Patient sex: M
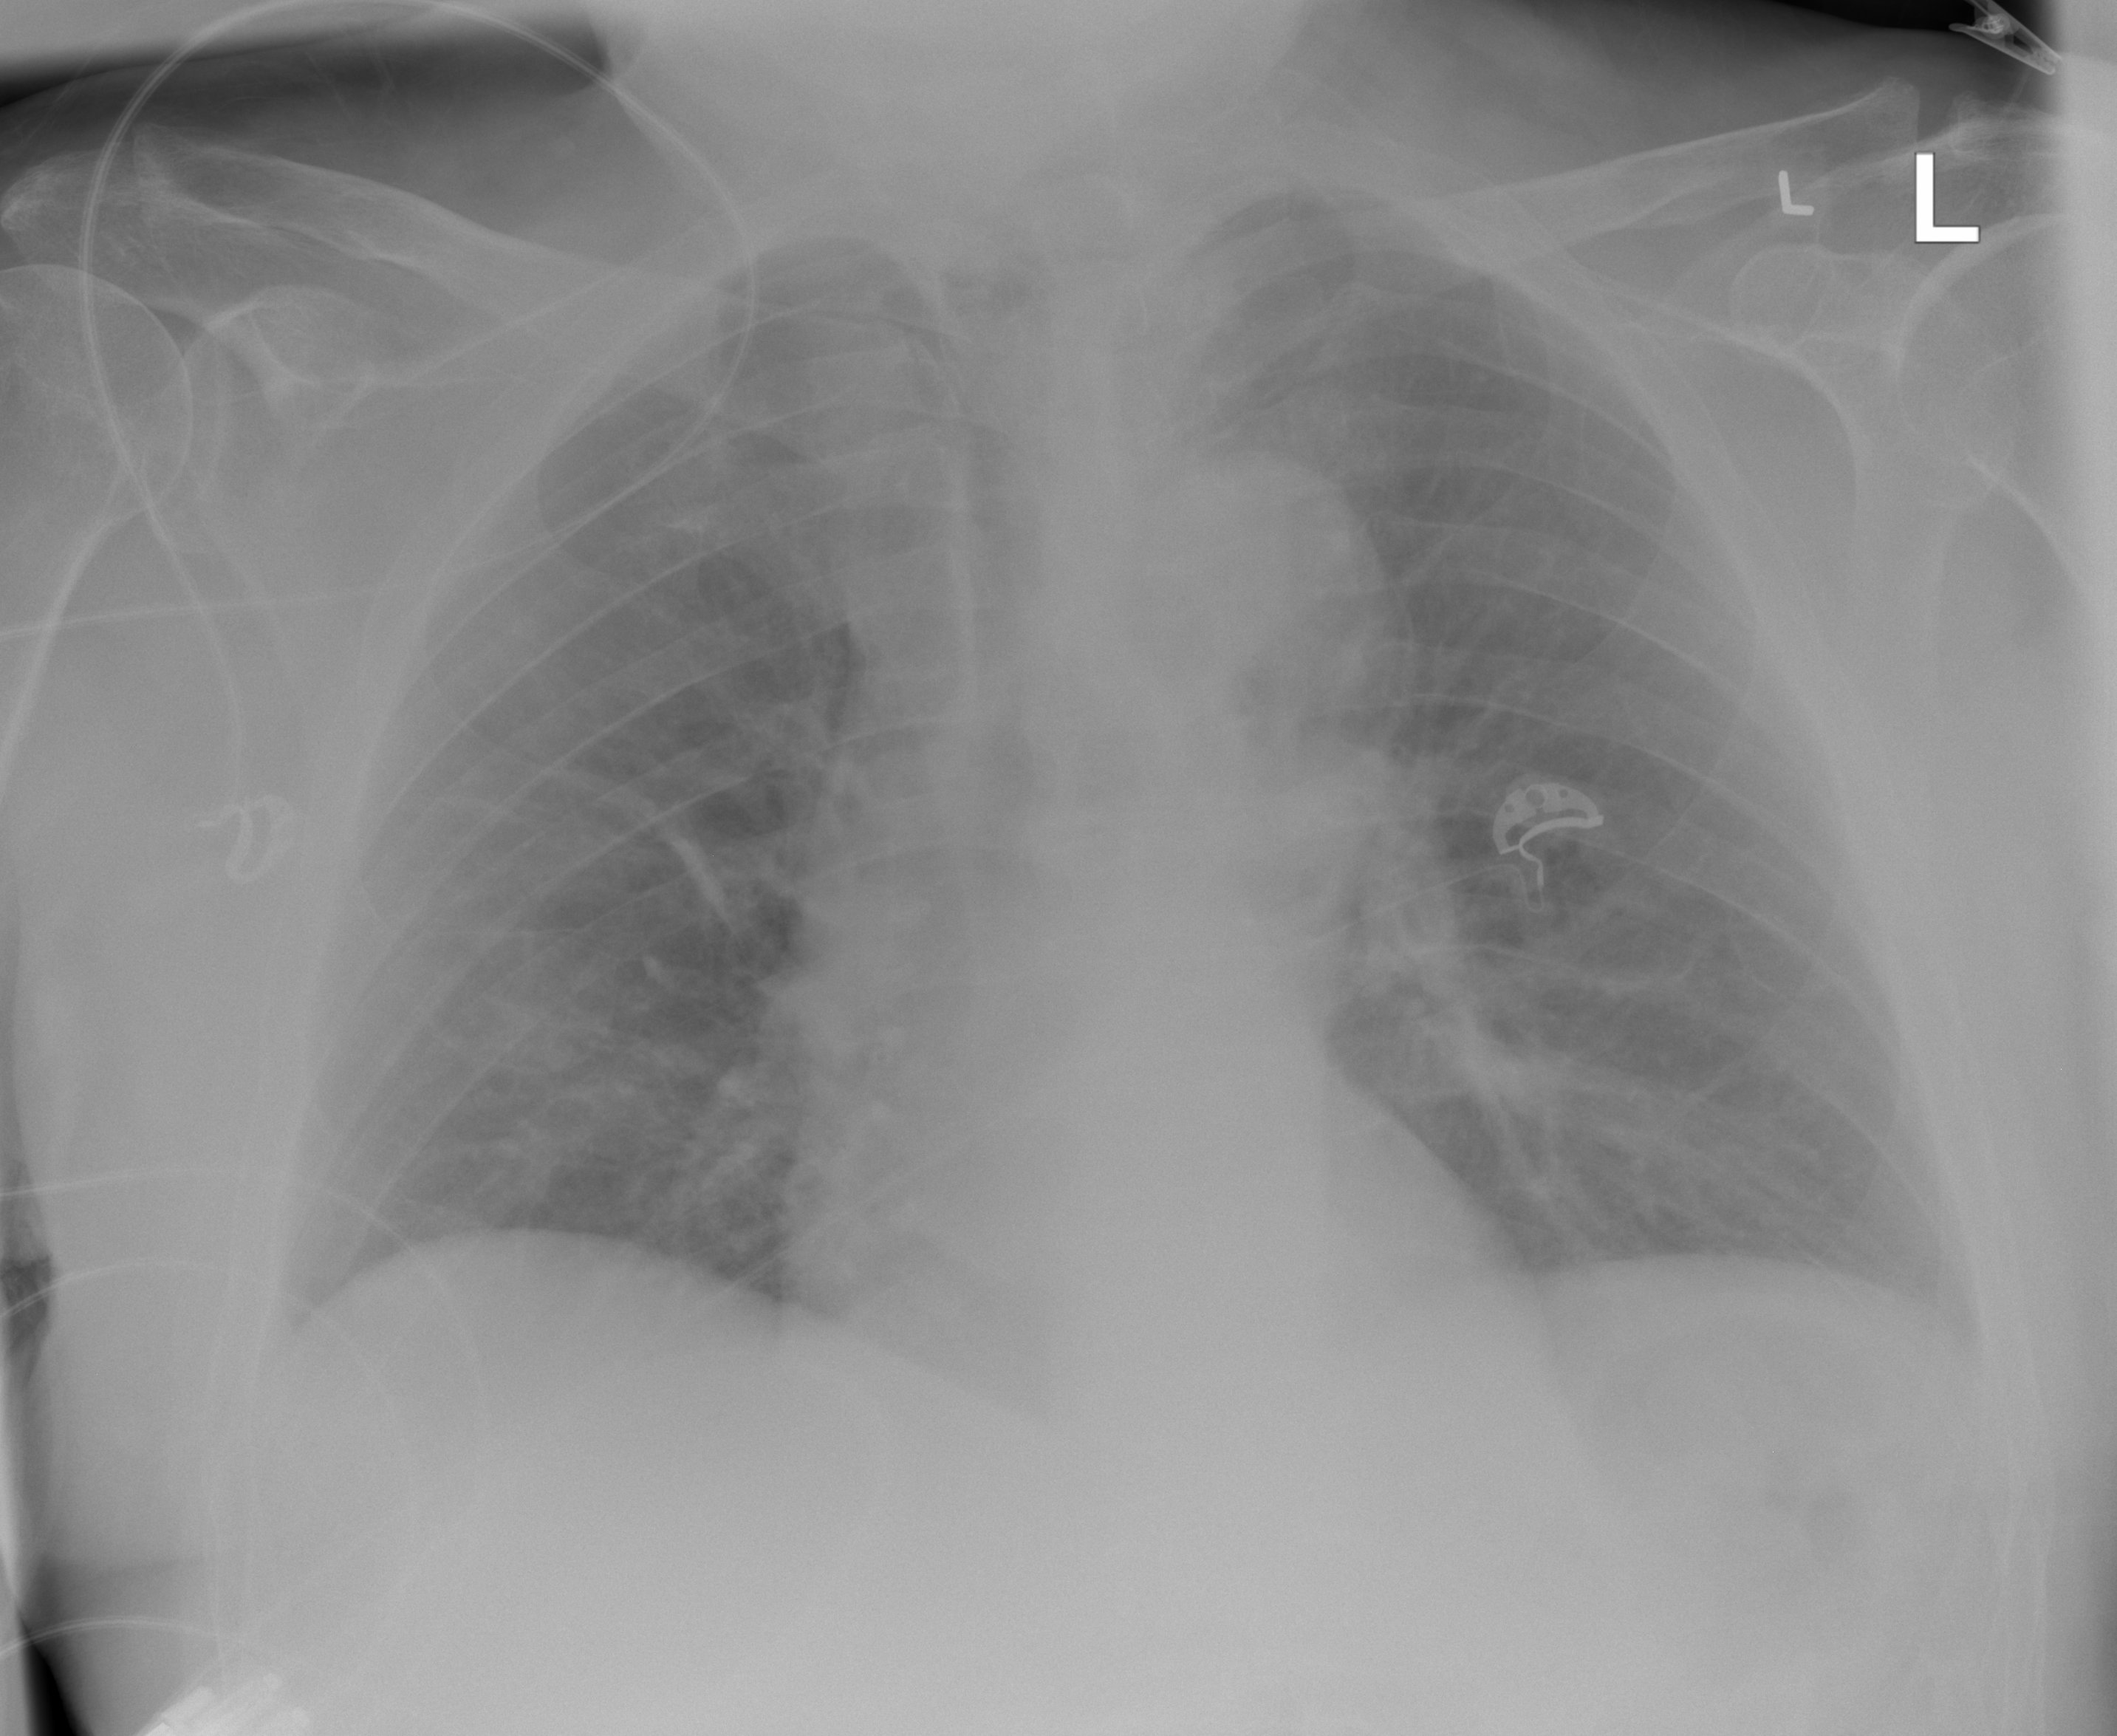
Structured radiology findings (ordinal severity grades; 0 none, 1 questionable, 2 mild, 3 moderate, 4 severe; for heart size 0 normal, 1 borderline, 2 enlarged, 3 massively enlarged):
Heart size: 0
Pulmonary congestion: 2
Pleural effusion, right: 0
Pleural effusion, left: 0
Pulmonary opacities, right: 0
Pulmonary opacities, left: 2
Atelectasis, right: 2
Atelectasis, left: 2